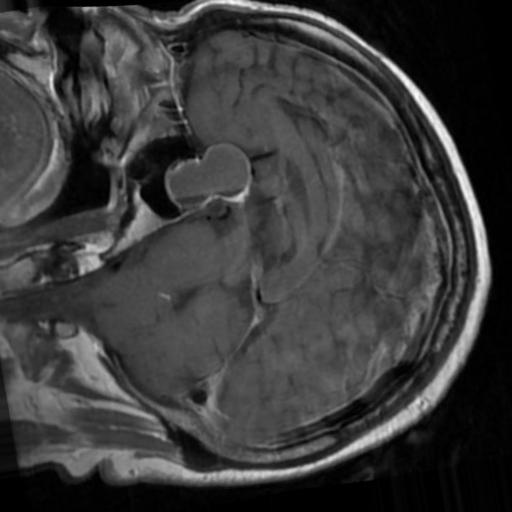
Label: brain_tumor